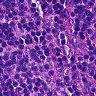
Metastatic tissue present: no